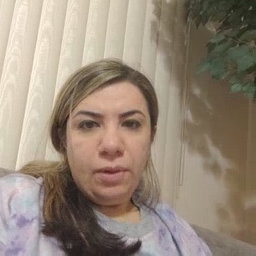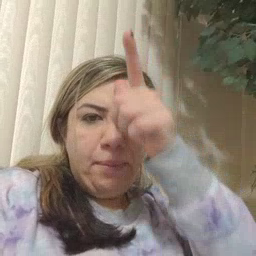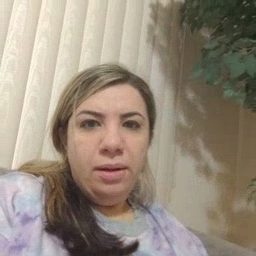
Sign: brother